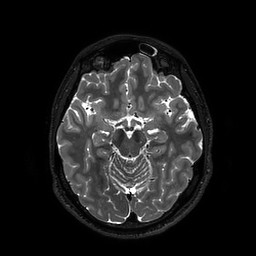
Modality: T2w
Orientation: coronal
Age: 26
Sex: male
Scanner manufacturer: philips
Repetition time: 2.5 s
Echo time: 0.331 s